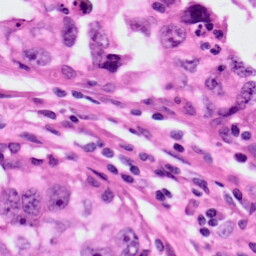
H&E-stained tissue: Lung